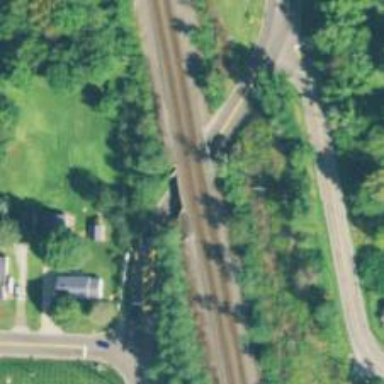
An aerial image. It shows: Bridge over railway line.